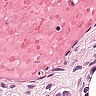
Metastatic tissue present: yes